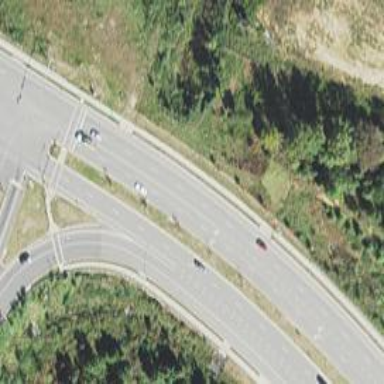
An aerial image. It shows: Primary highway.